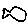
Label: fish